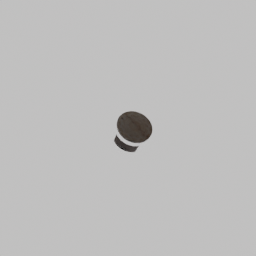
Label: tools